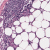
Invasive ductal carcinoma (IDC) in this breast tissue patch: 0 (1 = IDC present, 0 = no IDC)